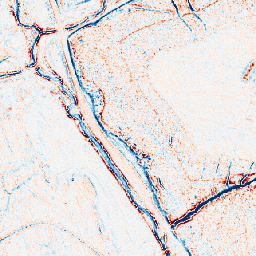
Category: edge_preserving
Decomposition family: anisotropic_diffusion
Decomposition parameters: iterations: 20
kappa: 30
gamma: 0.05
Upsampling method: area
Upsampling parameters: scale: 4
Upsampling scale: 4